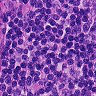
Metastatic tissue present: no